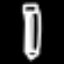
Label: pencil